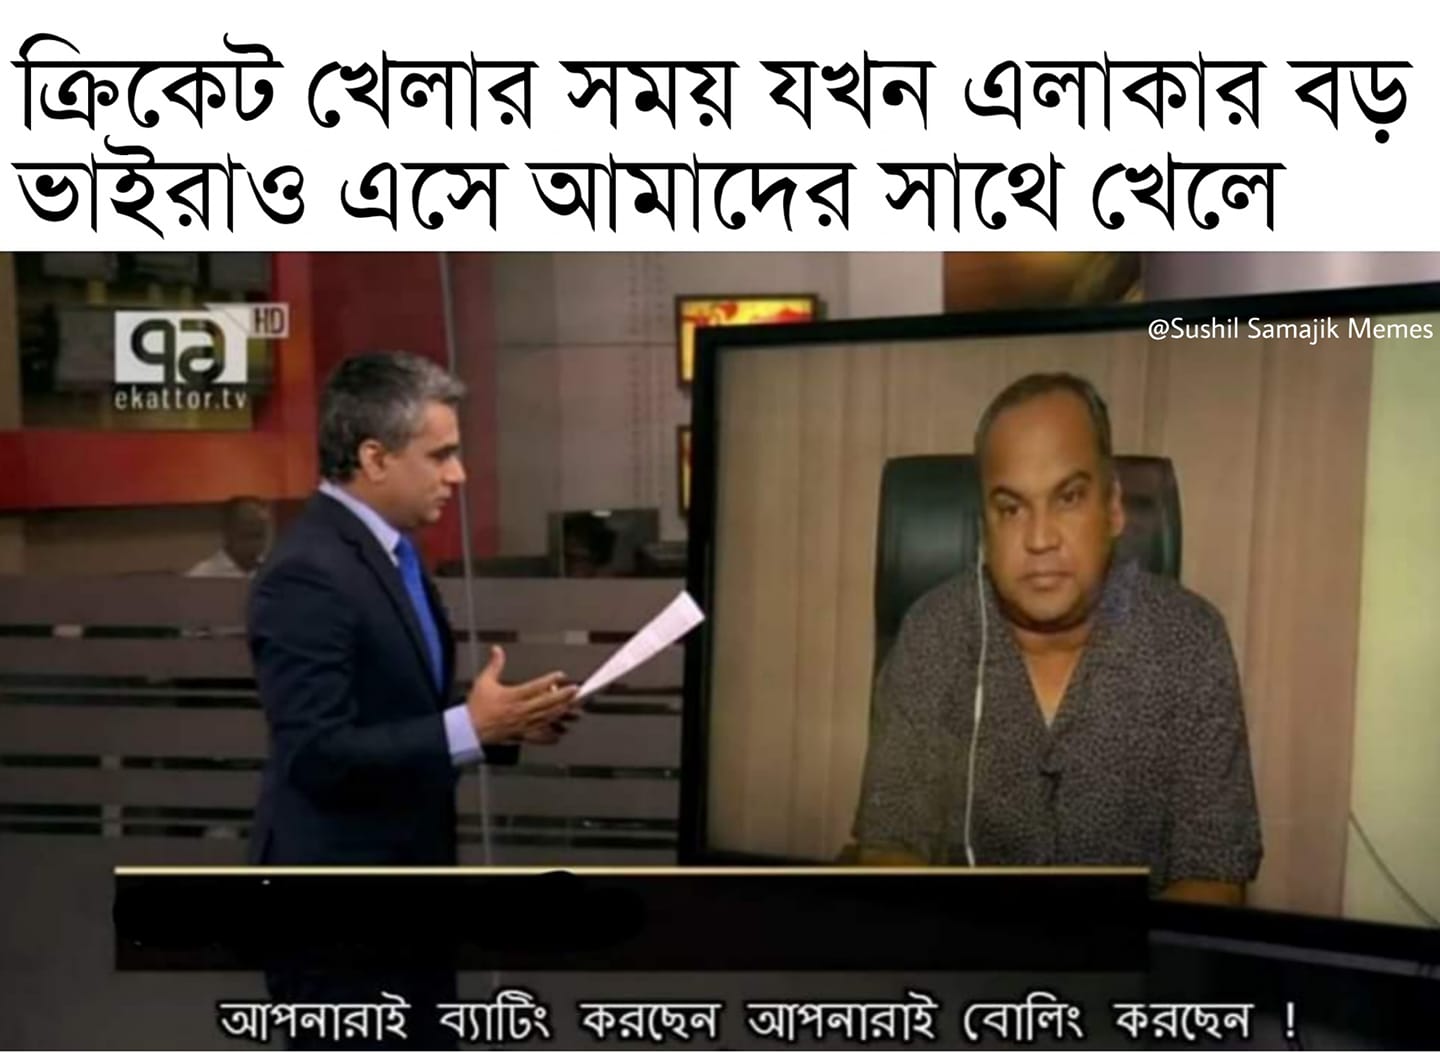
Caption: ক্রিকেট খেলার সময় যখন এলাকার বড় ভাইরাও এসে আমাদের সাথে খেলে     আপনারাই ব্যাটিং করছেন আপনারাই বোলিং করছেন !
Label: non-hate